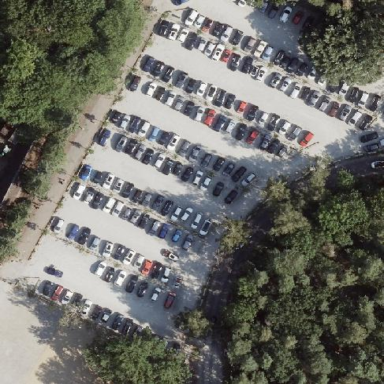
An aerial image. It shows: Parking area with surface.